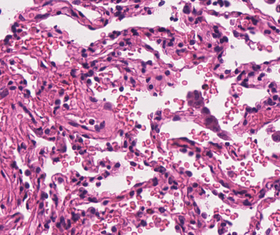
Tumor epithelial tissue: no
Tumor-associated stroma tissue: no
Normal tissue: yes